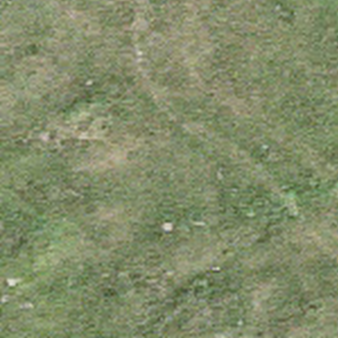
Label: other